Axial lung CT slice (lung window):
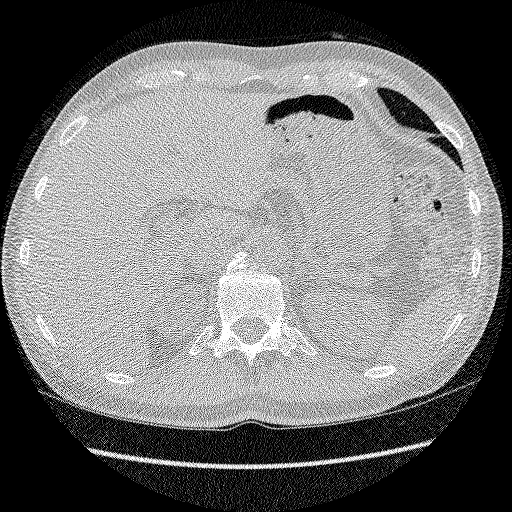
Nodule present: no